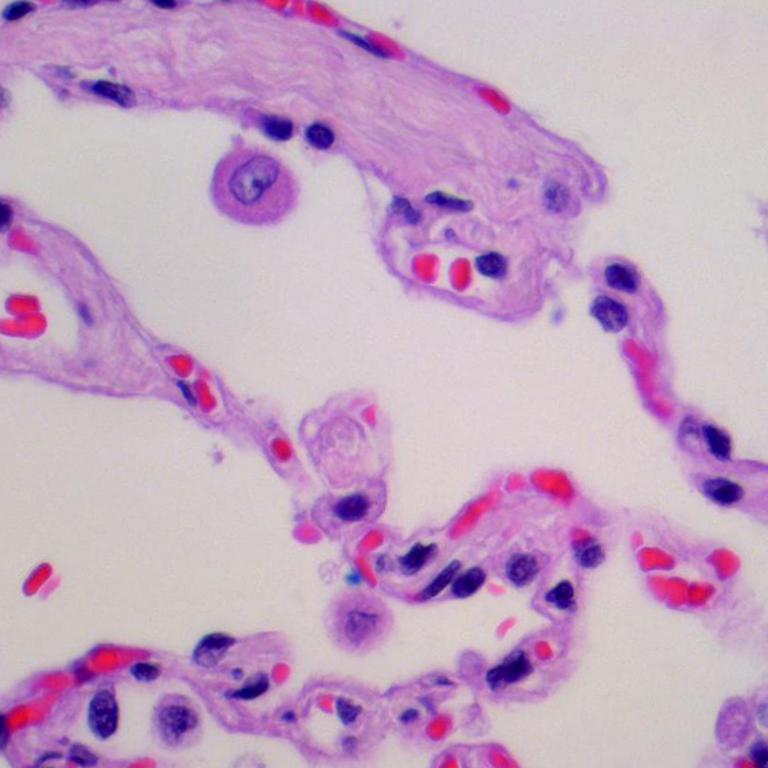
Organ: lung
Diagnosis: benign